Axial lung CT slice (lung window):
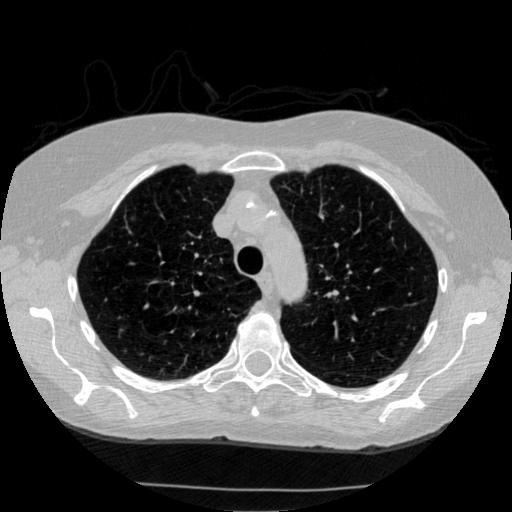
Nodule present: no